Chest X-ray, AP view. Patient: 25 years old, sex F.
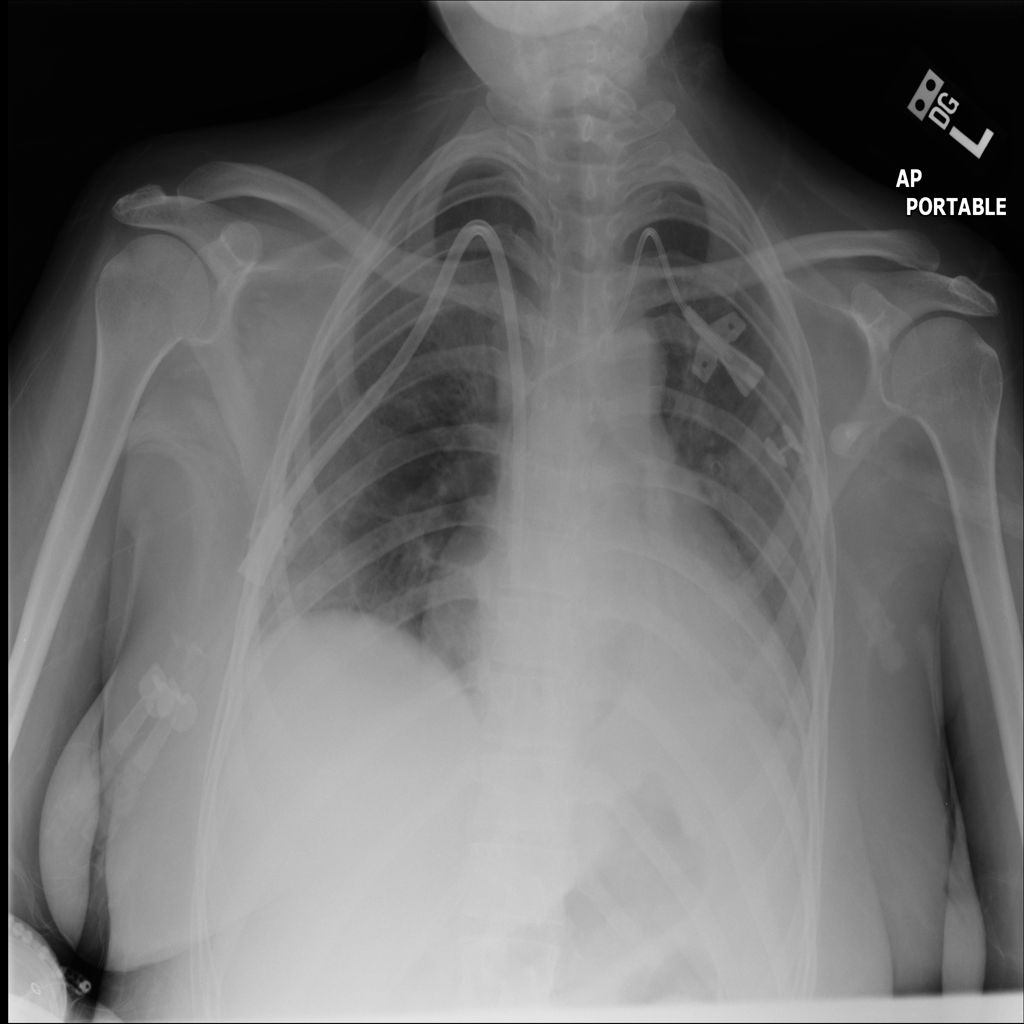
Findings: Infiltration